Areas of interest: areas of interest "Park Square"
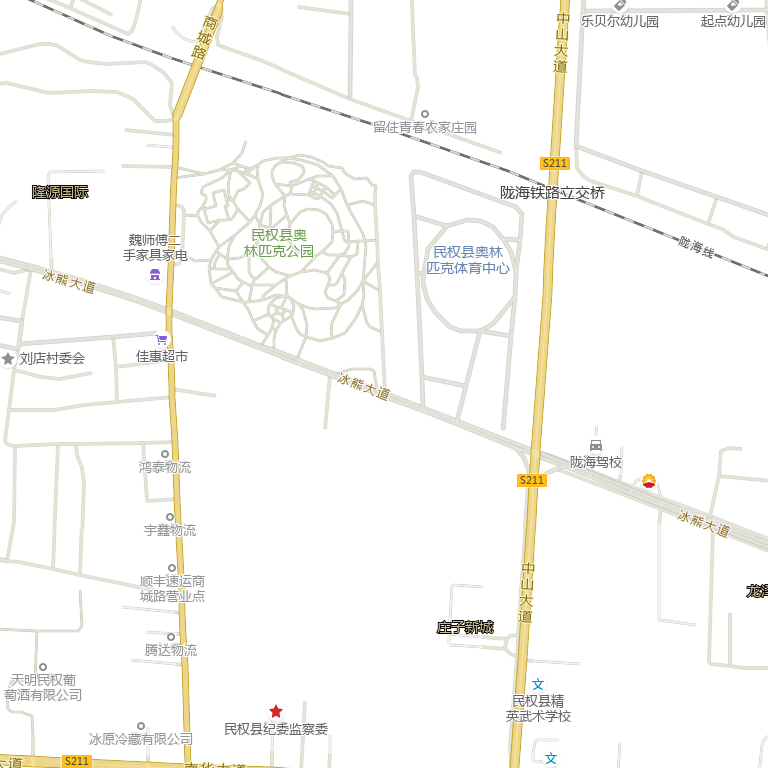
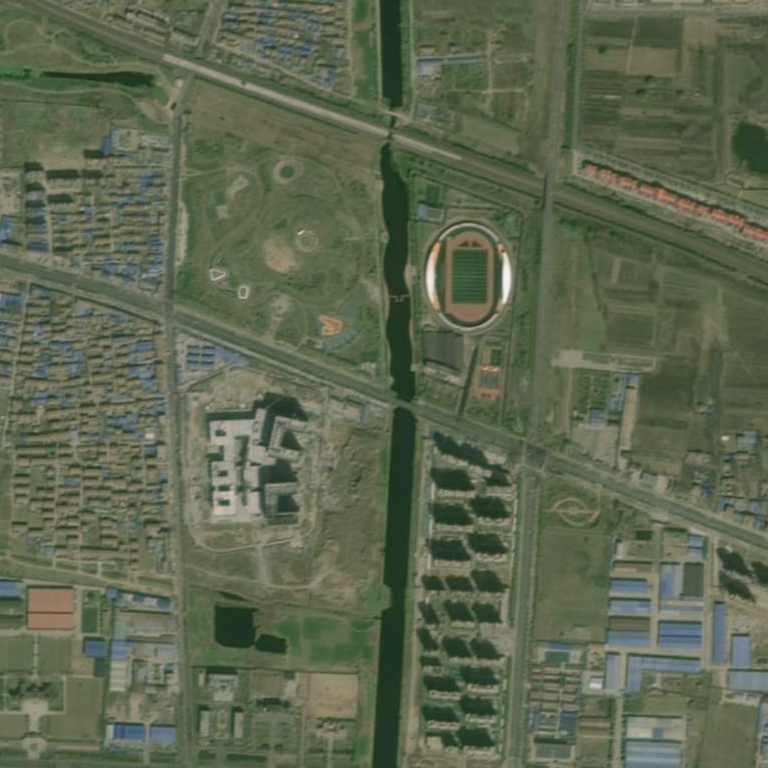